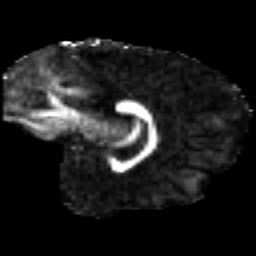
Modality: FA
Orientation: sagittal
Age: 27
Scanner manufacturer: siemens
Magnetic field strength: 3 T
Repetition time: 2.2 s
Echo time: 0.084 s